Interaction volume radius: 10 \u00c5
Interaction volume height: 10 \u00c5
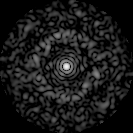
Disorder parameter: 0.8494